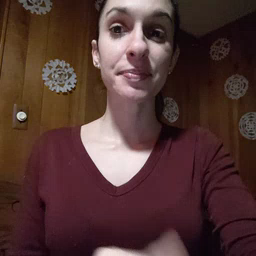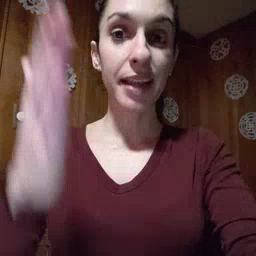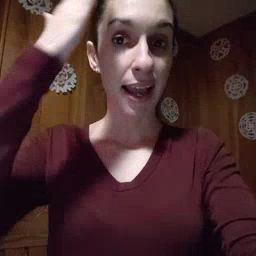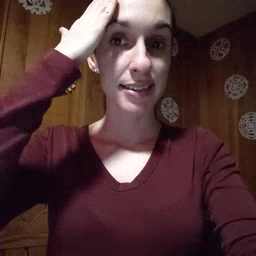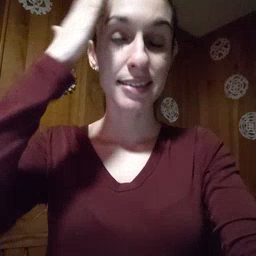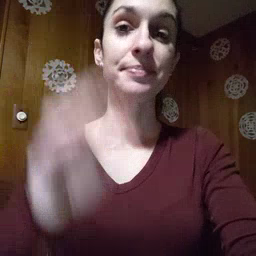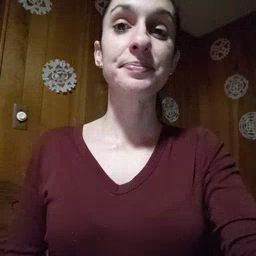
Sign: hat